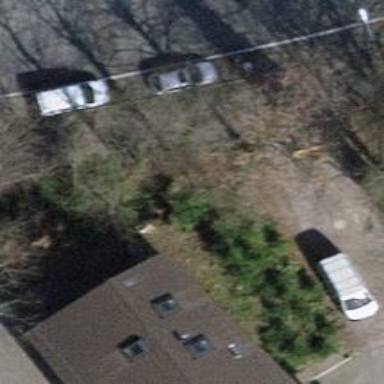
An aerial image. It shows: Row of trees in natural setting.